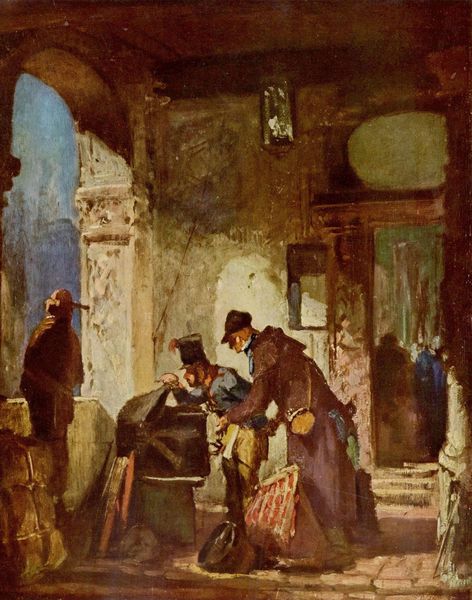
Titel: Zollrevision (Päpstliche Zollwache)
Künstler: Carl Spitzweg
Standort: München
Institution: Städtische Galerie im Lenbachhaus, Graphische Sammlung
Schlagwörter: baum, blau, gemälde, himmel, mann, schatten, weiß, gelb, grün, menschen, ocker, sand, braun, fenster, frau, grau, hintergrund, hut, lampe, laterne, licht, männer, nacht, orange, pfeiler, raum, schwarz, skizze, säule, tür, zimmer, ausblick, gebäude, haus, rot, beige, zylinder, hose, jacke, mütze, wand, architektur, stein, steine, innenraum, schauen, spiegel, öl, sonne, boden, gewand, mantel, händler, musik, rosa, arbeit, genre, aussicht, kübel, terrasse, topf, bogen, probe, gepäck, türe, pilaster, rundbogen, romantik, treppe, soldaten, drei männer, korb, stufen, carl spitzweg, eingang, spitzweg, arkade, truhe, veranda, offen, durchblick, palazzo, torbogen, fliesen, gaststätte, polizist, säbel, uniform, gendarm, soldat, kiste, offizier, beutel, tasche, biedermeier, schein, öffnung, handwerk, handwerker, reise, priester, mönch, vorhof, geldbeutel, reisender, taschen, neugier, steinboden, gucken, öffnen, koffer, schenke, ware, aquarelle, arke, interesse, zoll, zollstation, neugierde, zöllner, fund, paket, reisetruhe, ballen, fotograf, trödel, lict, kamera, fremd, geldbörse, unifrom, reinschauen, durchsuchung, einganshalle, geldtasche, zollfahnder, zollkontrolle, nachsehen, 1800, reisetaschen, kasten männer, blick in ferne, männerhandtasche